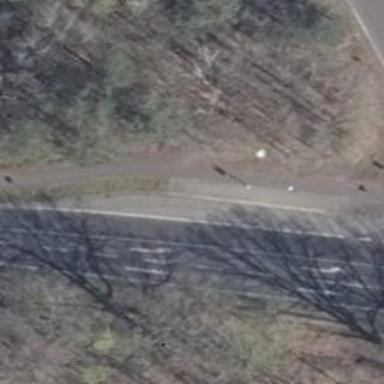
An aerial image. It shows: Paved footway.